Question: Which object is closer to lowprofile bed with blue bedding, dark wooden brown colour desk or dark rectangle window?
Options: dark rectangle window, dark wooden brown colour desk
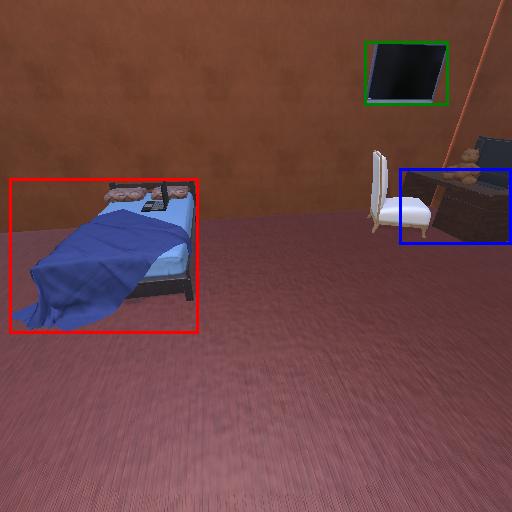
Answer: dark rectangle window